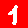
Digit: 1